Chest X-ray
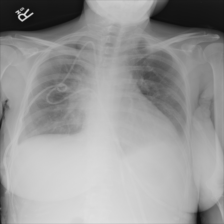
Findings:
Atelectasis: negative
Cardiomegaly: negative
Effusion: positive
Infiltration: positive
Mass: negative
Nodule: negative
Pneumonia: negative
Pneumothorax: negative
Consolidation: negative
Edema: negative
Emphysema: negative
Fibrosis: negative
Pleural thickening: negative
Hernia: negative